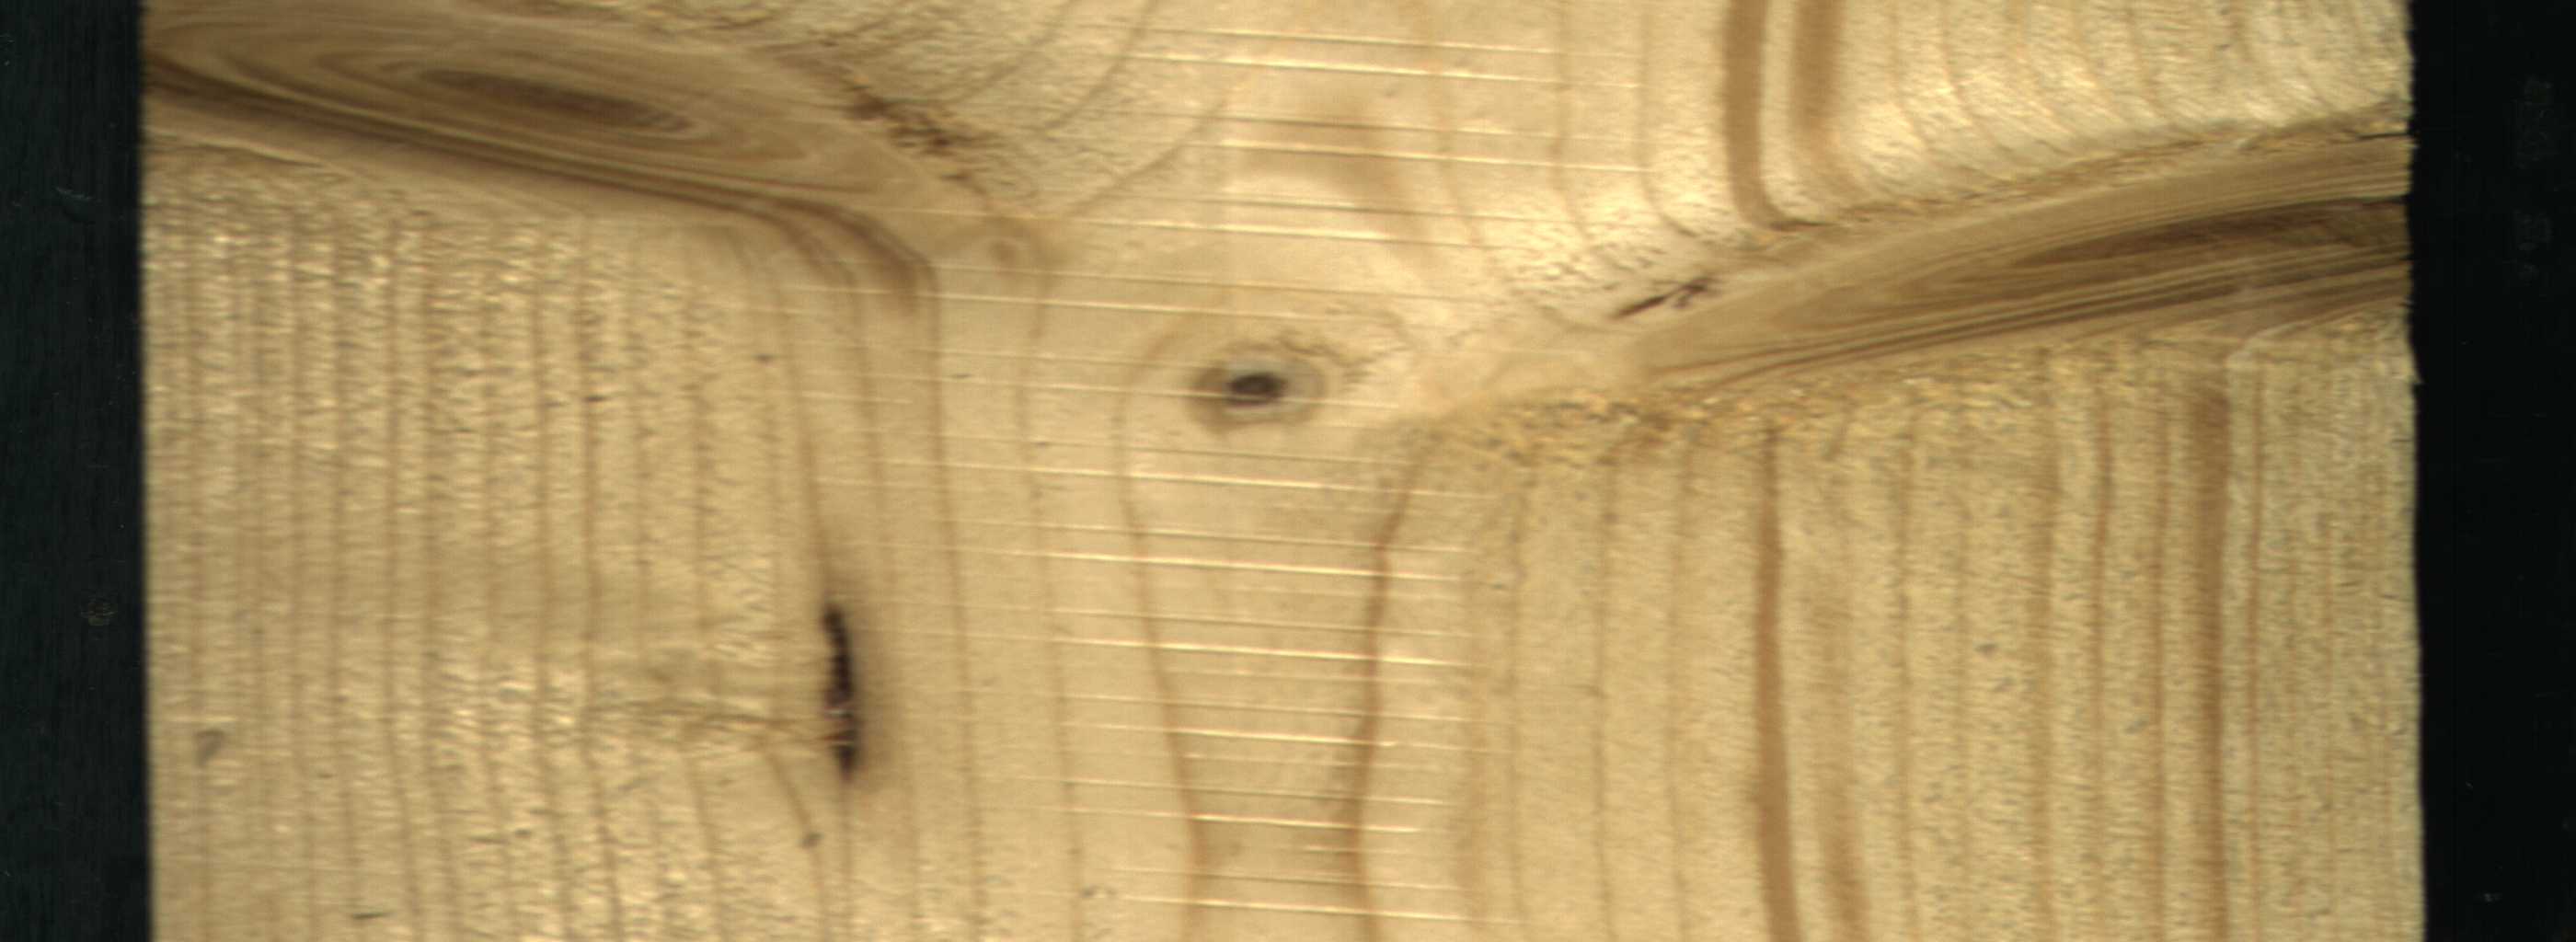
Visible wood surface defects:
resin
Live_Knot
Live_Knot
Live_Knot